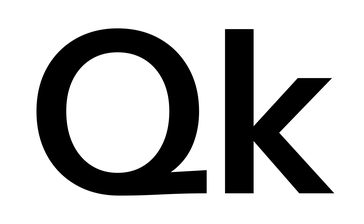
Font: InstrumentSans_SemiBold